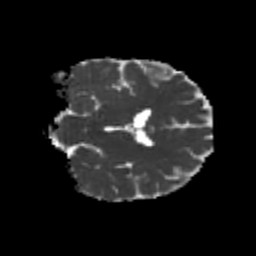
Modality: MD
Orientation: coronal
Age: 23
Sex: male
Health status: healthy
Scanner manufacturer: philips
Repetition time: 7.391 s
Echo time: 0.08599 s